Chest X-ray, AP view. Patient: 35 years old, sex M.
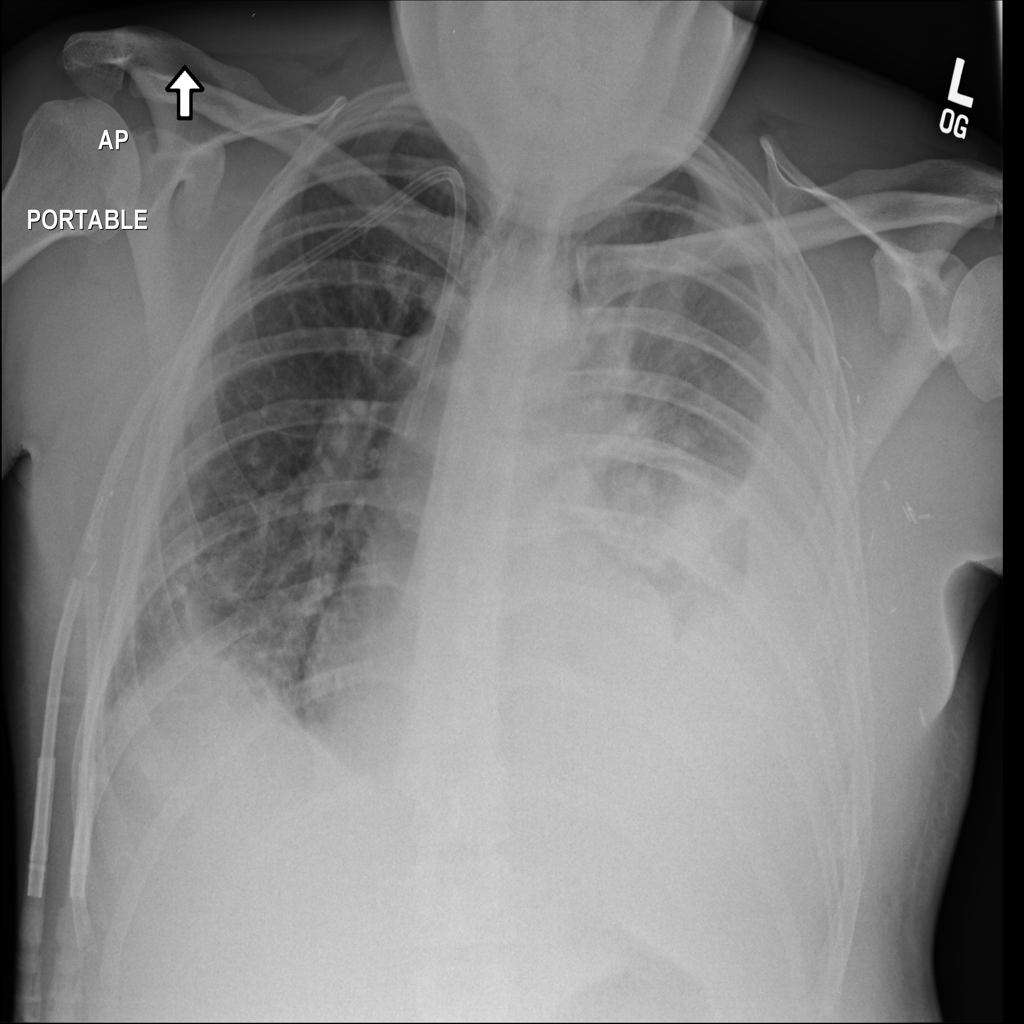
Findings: Atelectasis, Consolidation, Effusion, Infiltration